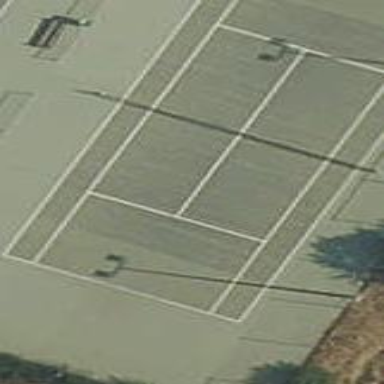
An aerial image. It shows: Tennis court on pitch designated for leisure land.